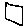
Label: square